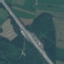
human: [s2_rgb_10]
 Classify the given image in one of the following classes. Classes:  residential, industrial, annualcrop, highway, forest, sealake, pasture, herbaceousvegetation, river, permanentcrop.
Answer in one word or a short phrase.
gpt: Highway